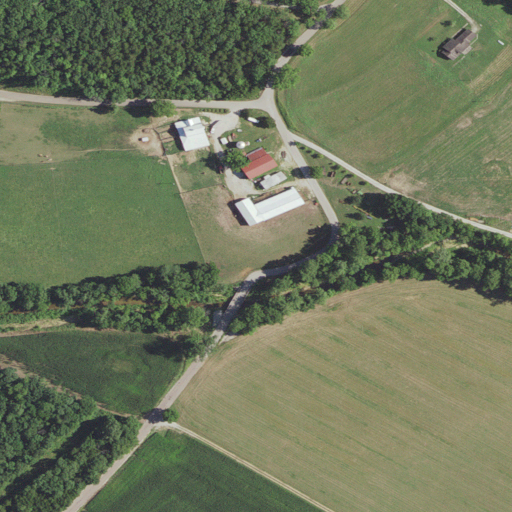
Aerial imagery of valley in Missouri named Corn Hollow containing pasture, cultivated crops, deciduous forest, open development, low intensity development, grassland, mixed forest, and medium intensity development